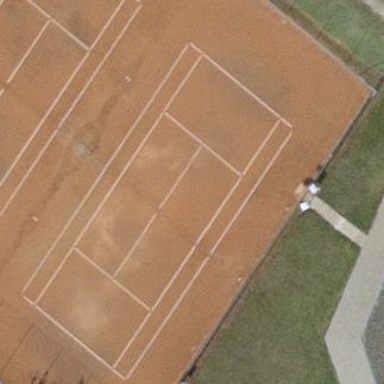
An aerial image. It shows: Tennis court in leisure pitch.